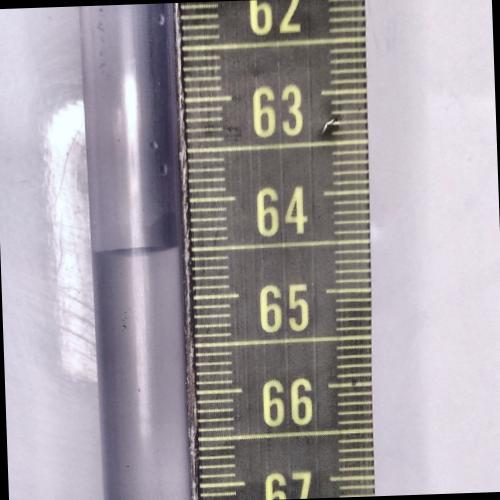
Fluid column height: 64.5 cm